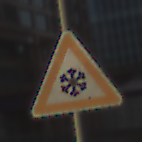
Verkehrszeichen: SchneeOderEisglaette
Umgebung: Outdoor, Urban
Tageszeit: MorningAfternoon
Wetter: PartlyCloudy
Licht: Natural
Jahreszeit: NotSpecified
Kontrast: LowContrast